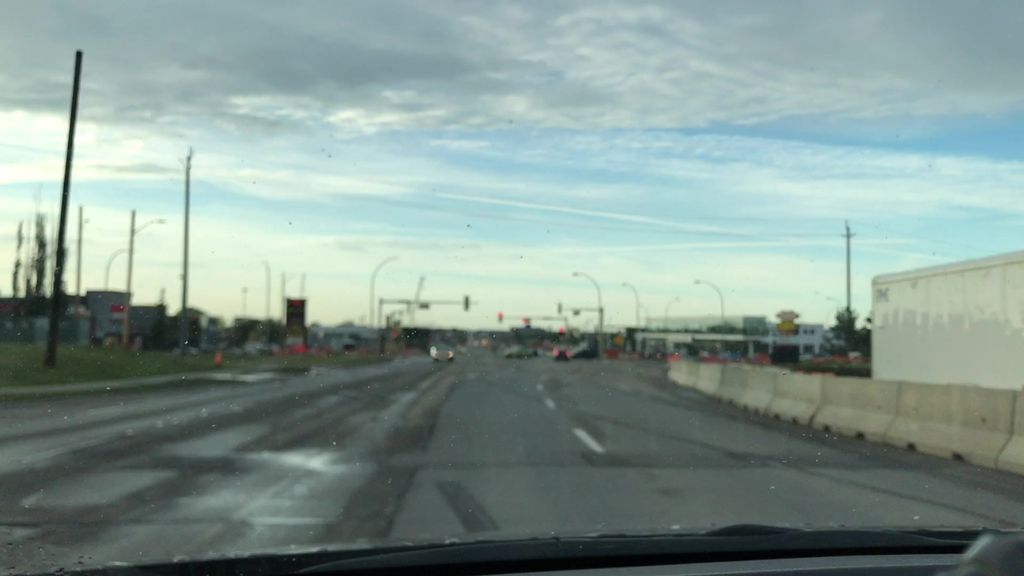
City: edmonton